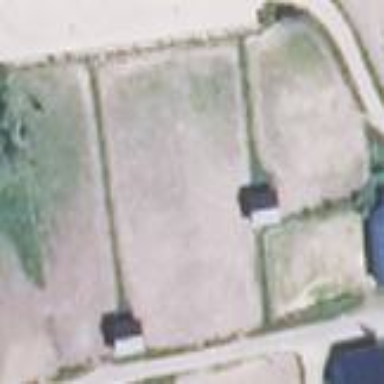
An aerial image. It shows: Fence around area designated for animal keeping.